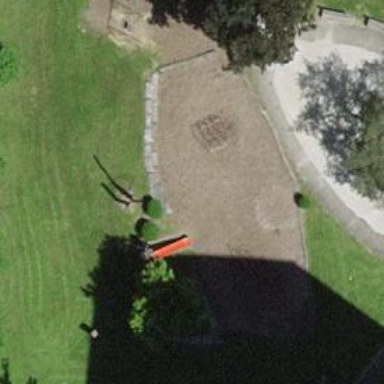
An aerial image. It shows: Playground area for leisure land.